Field crop: maize
Growth stage: 2
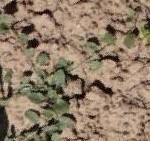
Species: convolvulus